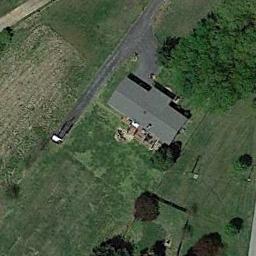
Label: sparse_residential